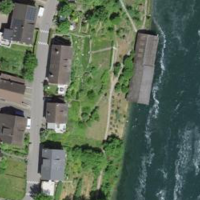
EUNIS habitat code: 15
Species observed at this site:
Helix pomatia
Acer campestre